Question: Is it possible to put an 'iframe' within a 'form' like this?

I have tried the following but it does not work:
'''
<form action = "etc">
<iframe>
<input type="text" name="text1">Input<br>
<input type="text" name="text1">Input<br>
<input type="text" name="text1">Input<br>
<input type="text" name="text1">Input<br>
</iframe>
<input type="submit">
</form>
'''
But I suspect this is not the way to do it. Any pointers?
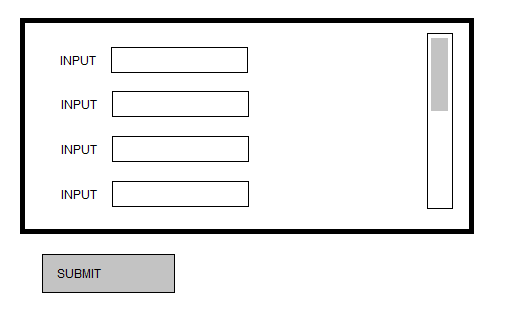
Answer: As per your comment, you want an element with a scroll, try as follows:
HTML:
'''
<fieldset id="lotsOfInputs">
<input type="text" name="text1">Input<br>
<input type="text" name="text1">Input<br>
<input type="text" name="text1">Input<br>
<input type="text" name="text1">Input<br>
</fieldset>
'''
CSS:
'''
#lotsOfInputs {
max-height: 200px;
with: 100%;
overflow: scroll;
}
'''